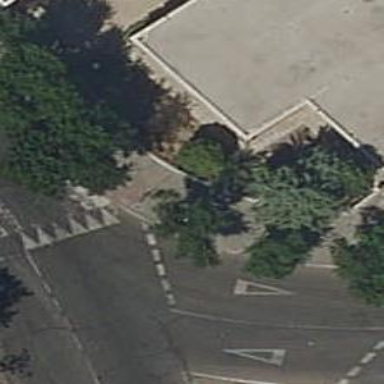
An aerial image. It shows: Sidewalk.